Aerial crown-view tile of a tropical tree (Barro Colorado Island, Panama), acquired 20240611:
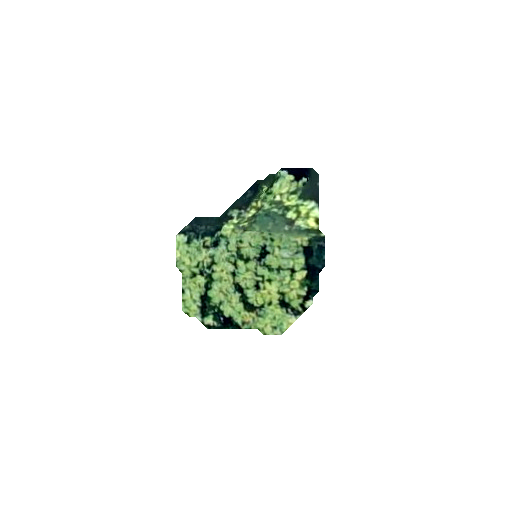
Species: Dipteryx oleifera
GBIF accepted scientific name: Dipteryx oleifera
Crown area: 28.479 m²